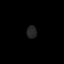
Tissue: lung
Cell type: Fibroblasts
Senescence score: 0.6242
Nuclear area (px): 123
Mean DAPI intensity: 36.78